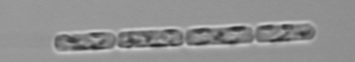
Label: Dactyliosolen_fragilissimus